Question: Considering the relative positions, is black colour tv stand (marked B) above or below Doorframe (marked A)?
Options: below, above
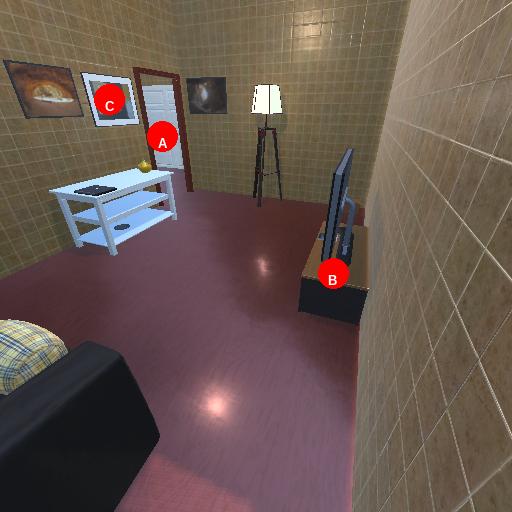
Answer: below